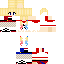
A female human skin with pale skin, wearing blonde long hair dressed in a red tshirt and red pants, featuring a closed mouth.